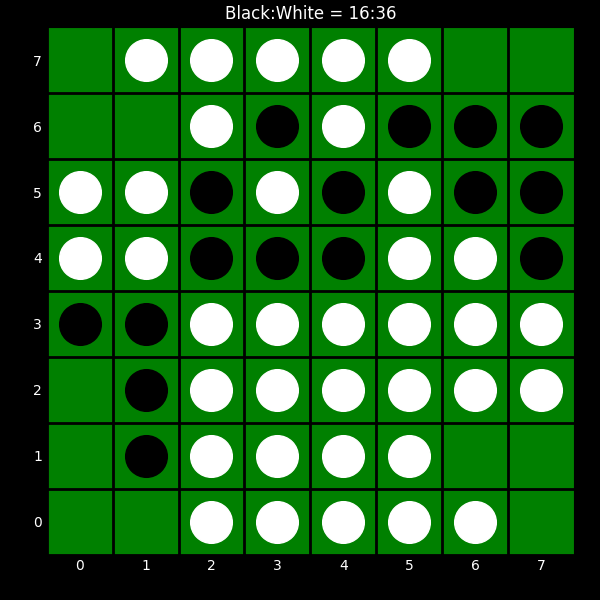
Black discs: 16
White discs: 36